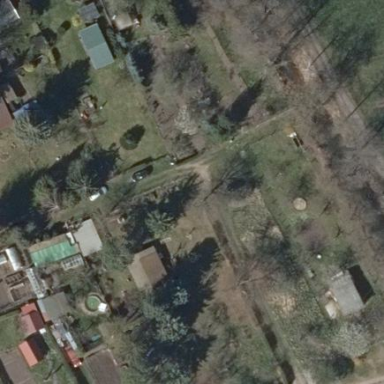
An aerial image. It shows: Area designated for allotments.